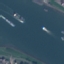
Land use / land cover class: River